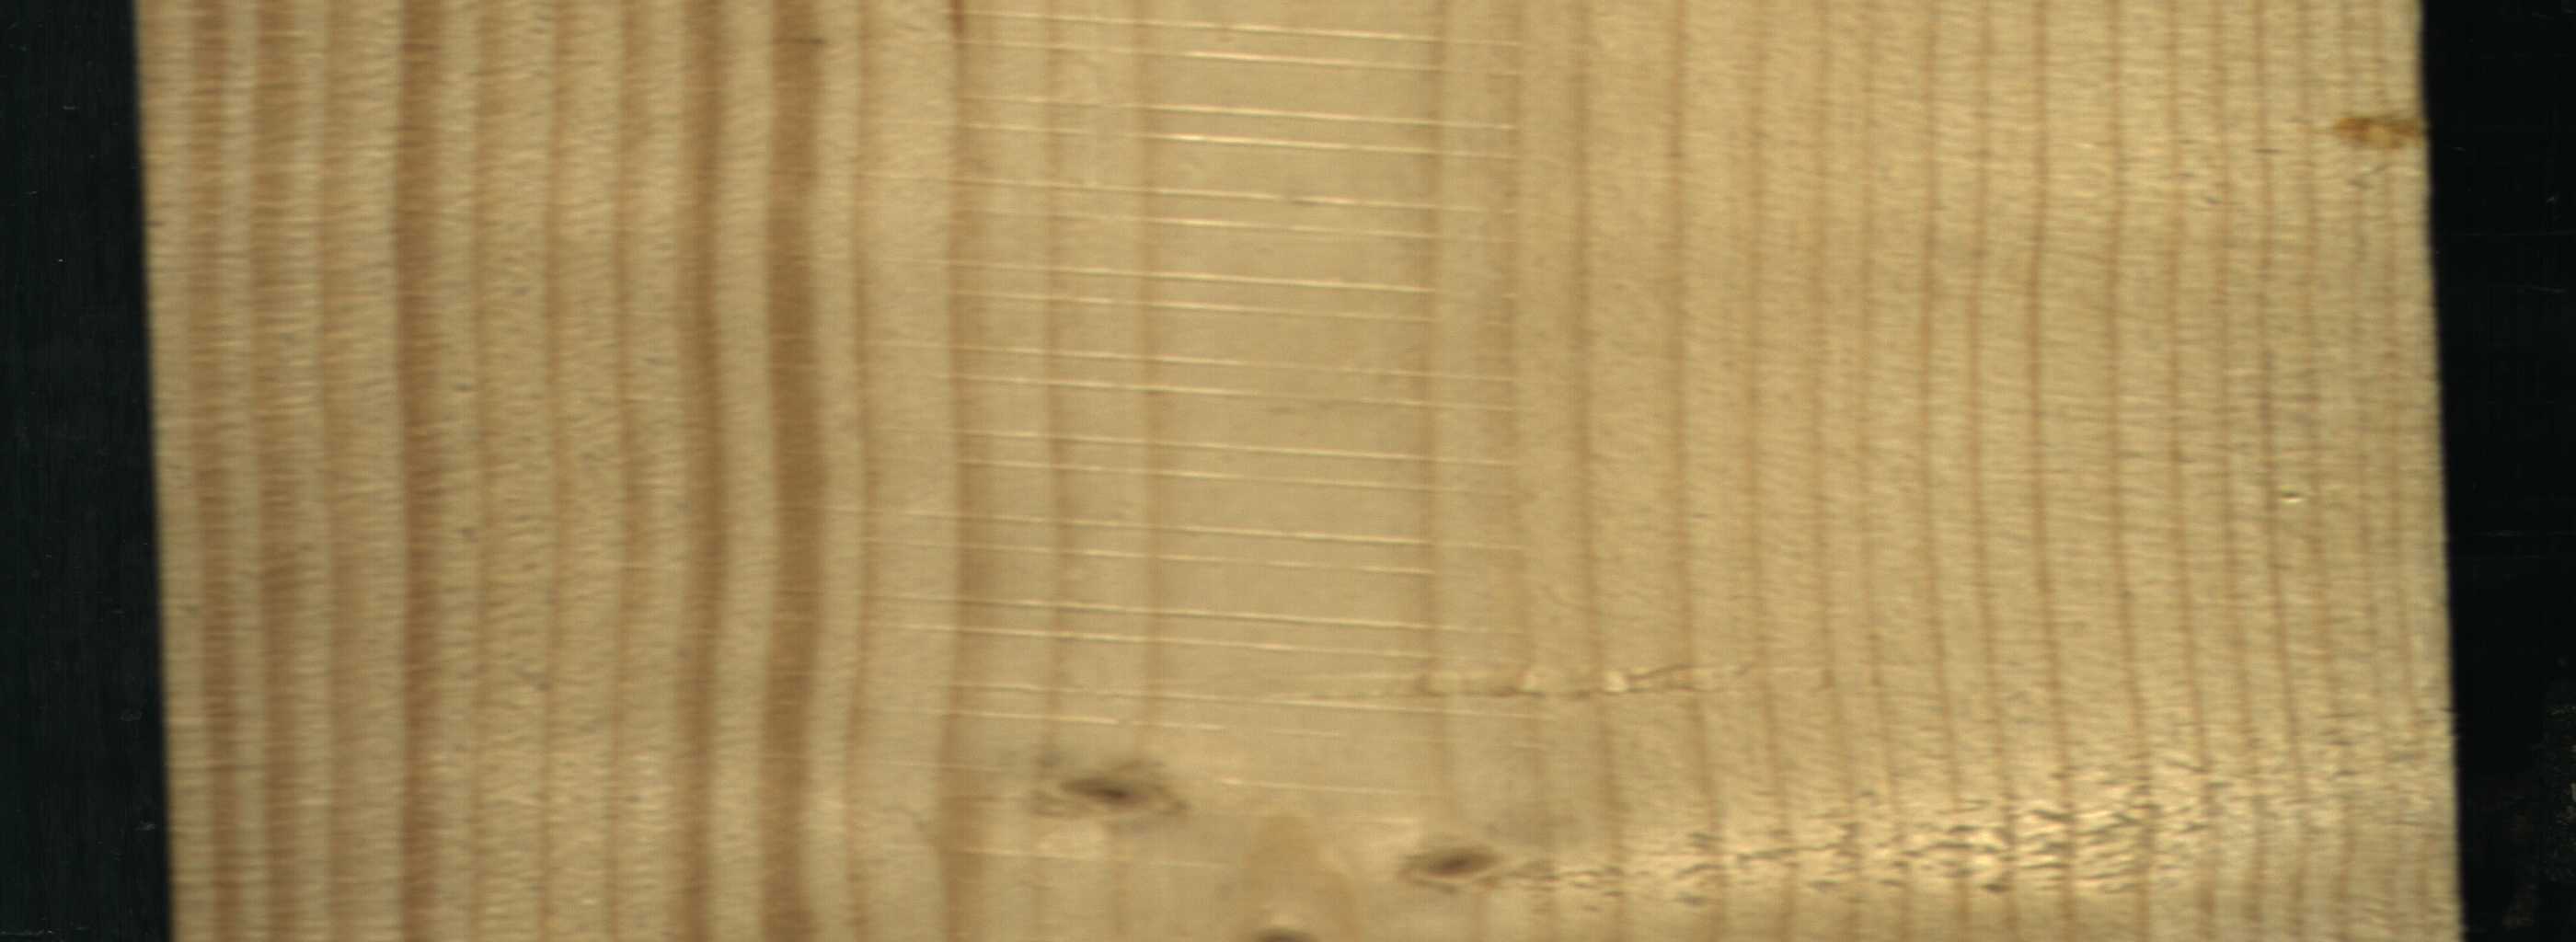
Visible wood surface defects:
Live_Knot
Live_Knot
Live_Knot